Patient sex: M
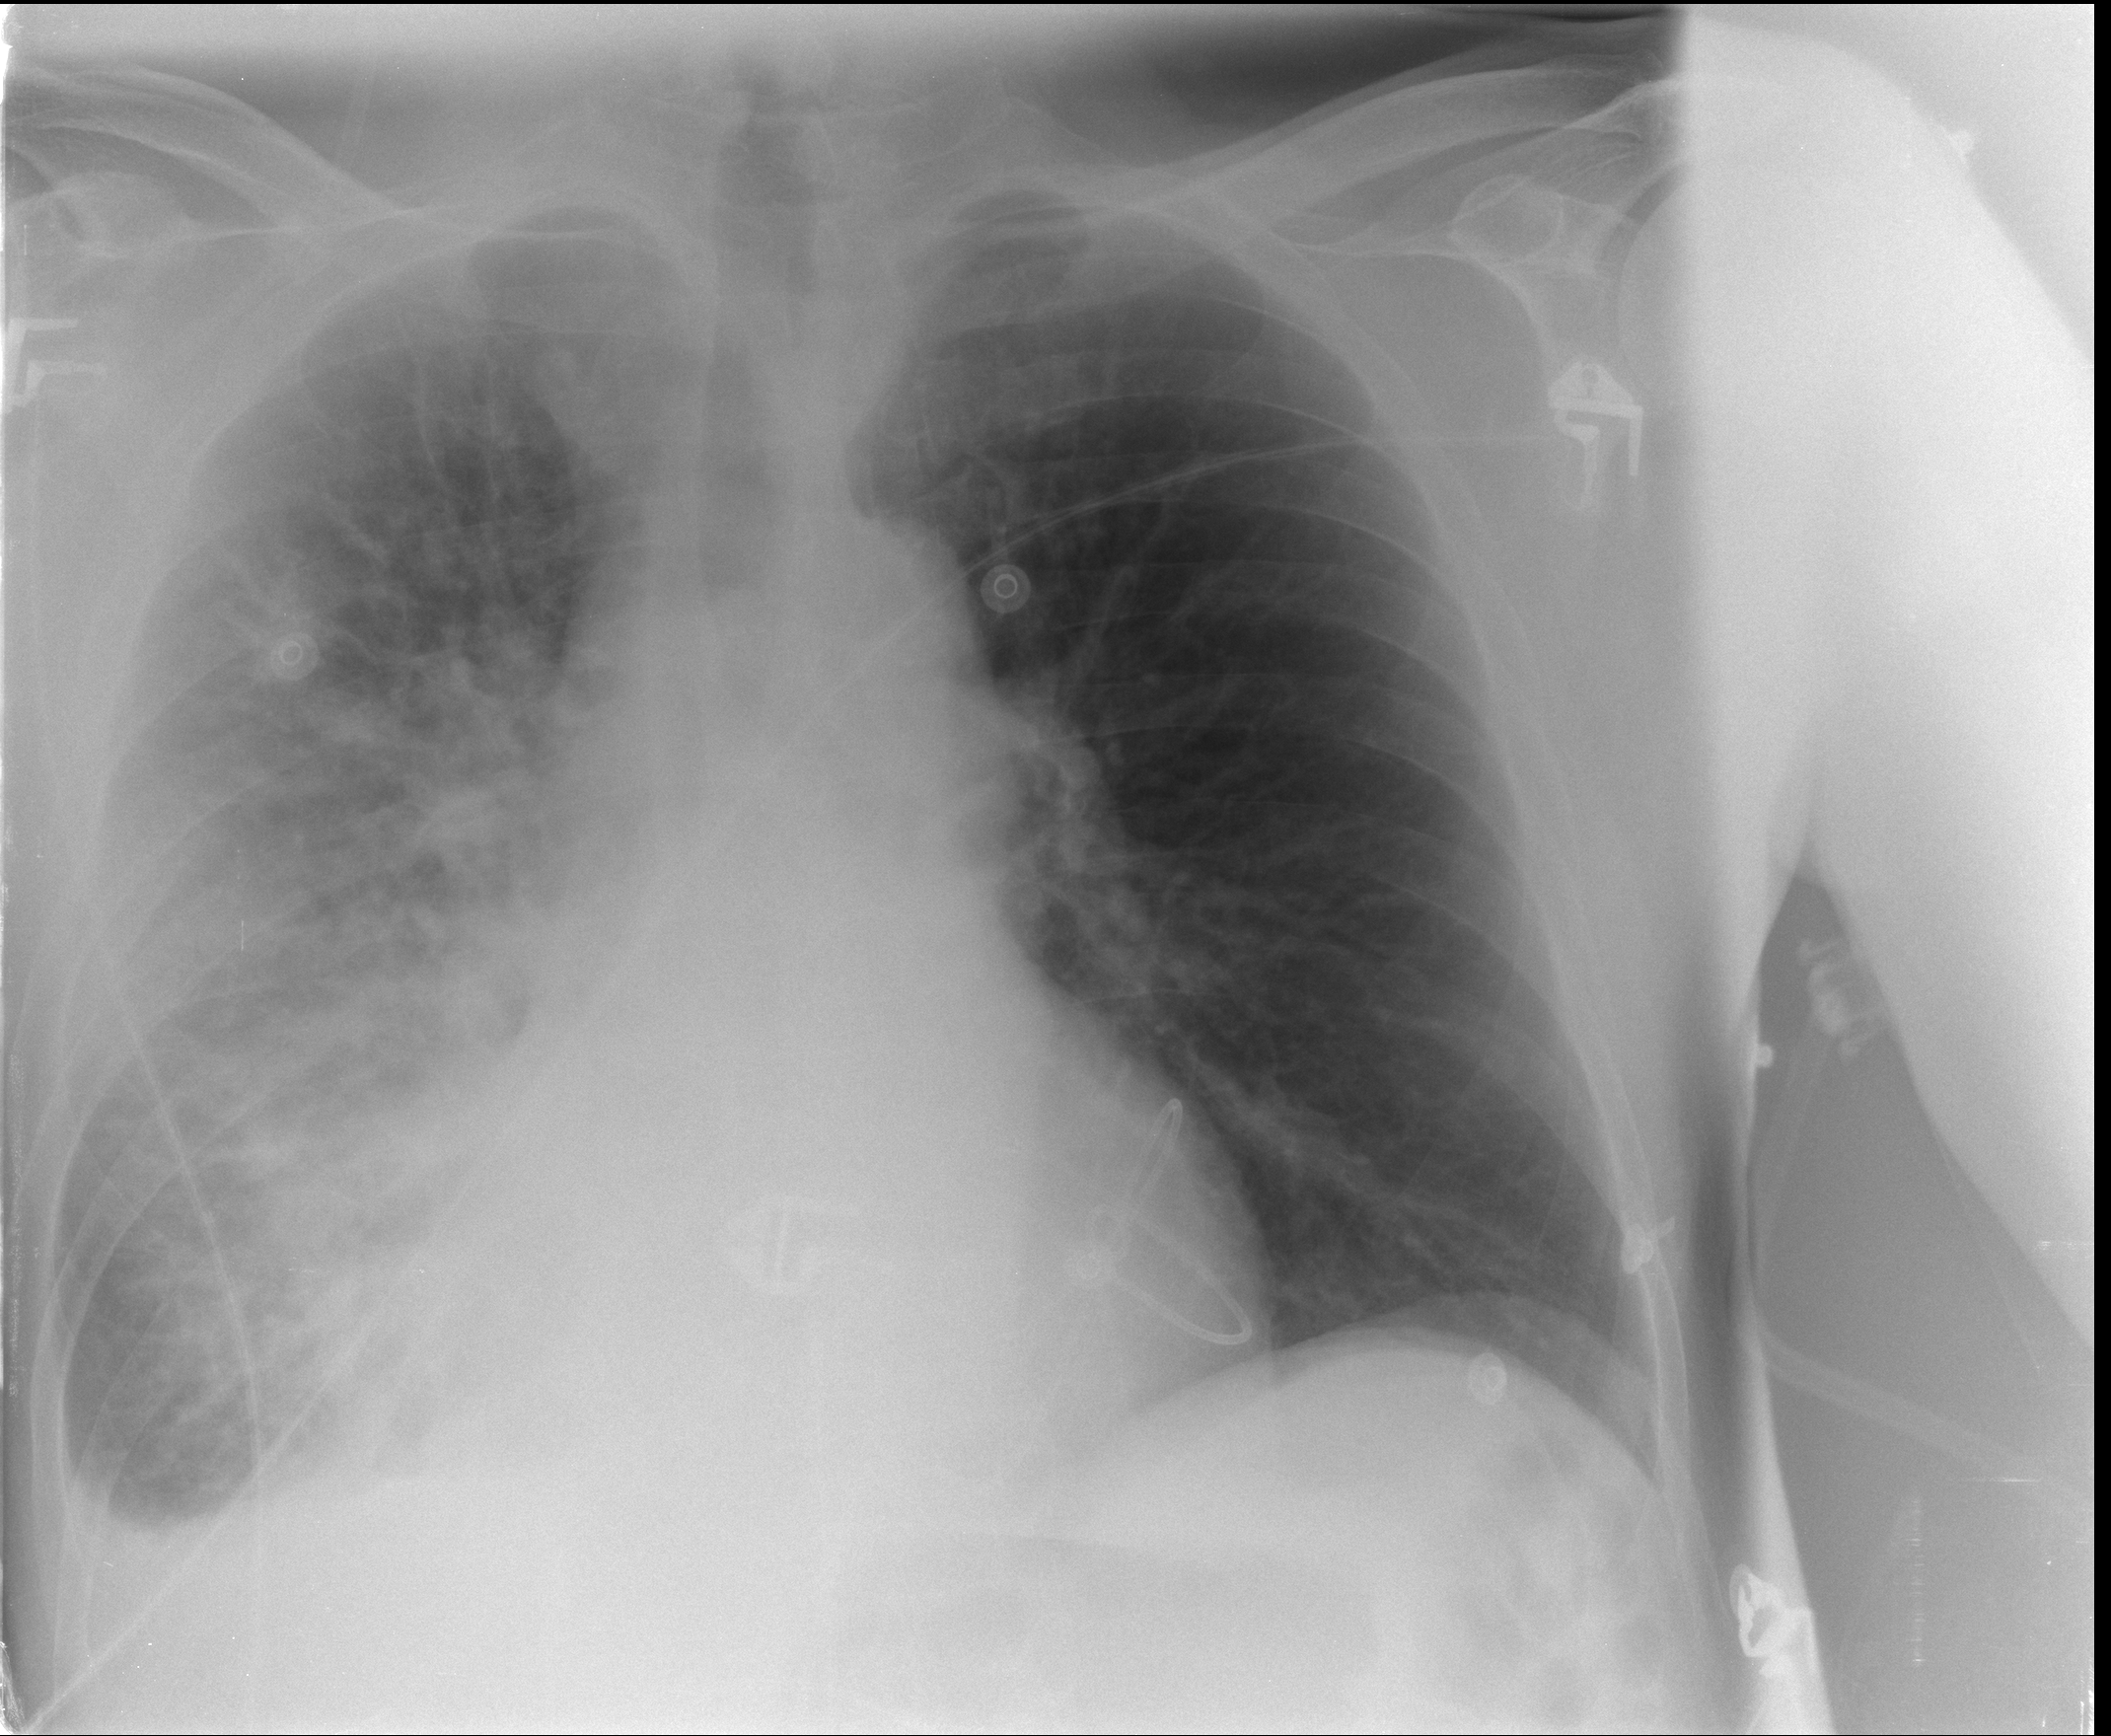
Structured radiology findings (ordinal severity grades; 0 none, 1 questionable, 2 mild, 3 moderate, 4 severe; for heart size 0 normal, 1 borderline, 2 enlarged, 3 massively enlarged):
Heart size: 0
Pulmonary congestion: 0
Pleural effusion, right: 2
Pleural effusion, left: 0
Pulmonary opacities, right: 4
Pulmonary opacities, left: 0
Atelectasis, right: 0
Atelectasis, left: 0